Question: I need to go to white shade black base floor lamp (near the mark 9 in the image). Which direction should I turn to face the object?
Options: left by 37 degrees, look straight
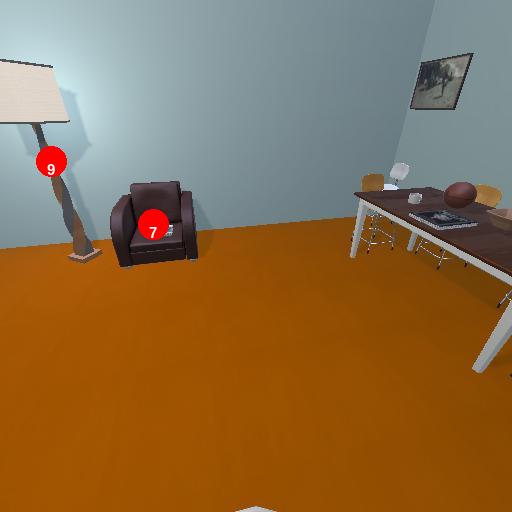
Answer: left by 37 degrees